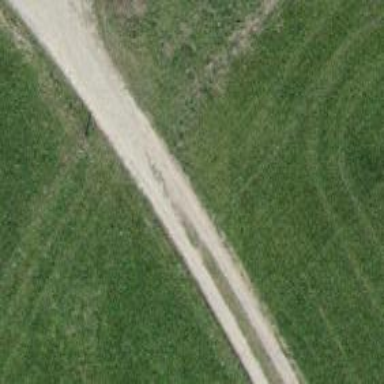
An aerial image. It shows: Gravel track with grade3 tracktype.